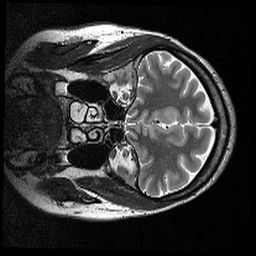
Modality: T2w
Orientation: coronal
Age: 43
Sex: female
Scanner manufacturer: siemens
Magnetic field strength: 3 T
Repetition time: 7 s
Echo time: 0.085 s